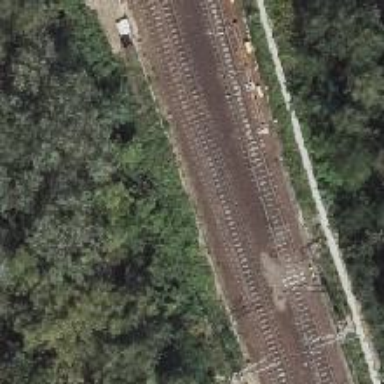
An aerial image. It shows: Electrified railway with contact line running along embankment.